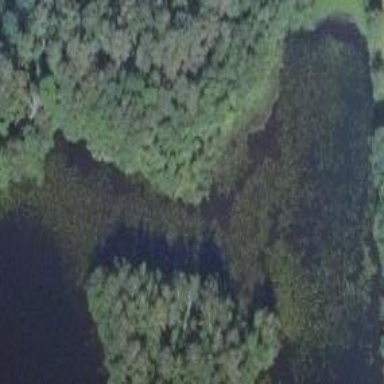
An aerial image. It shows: Fen wetland.